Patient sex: F
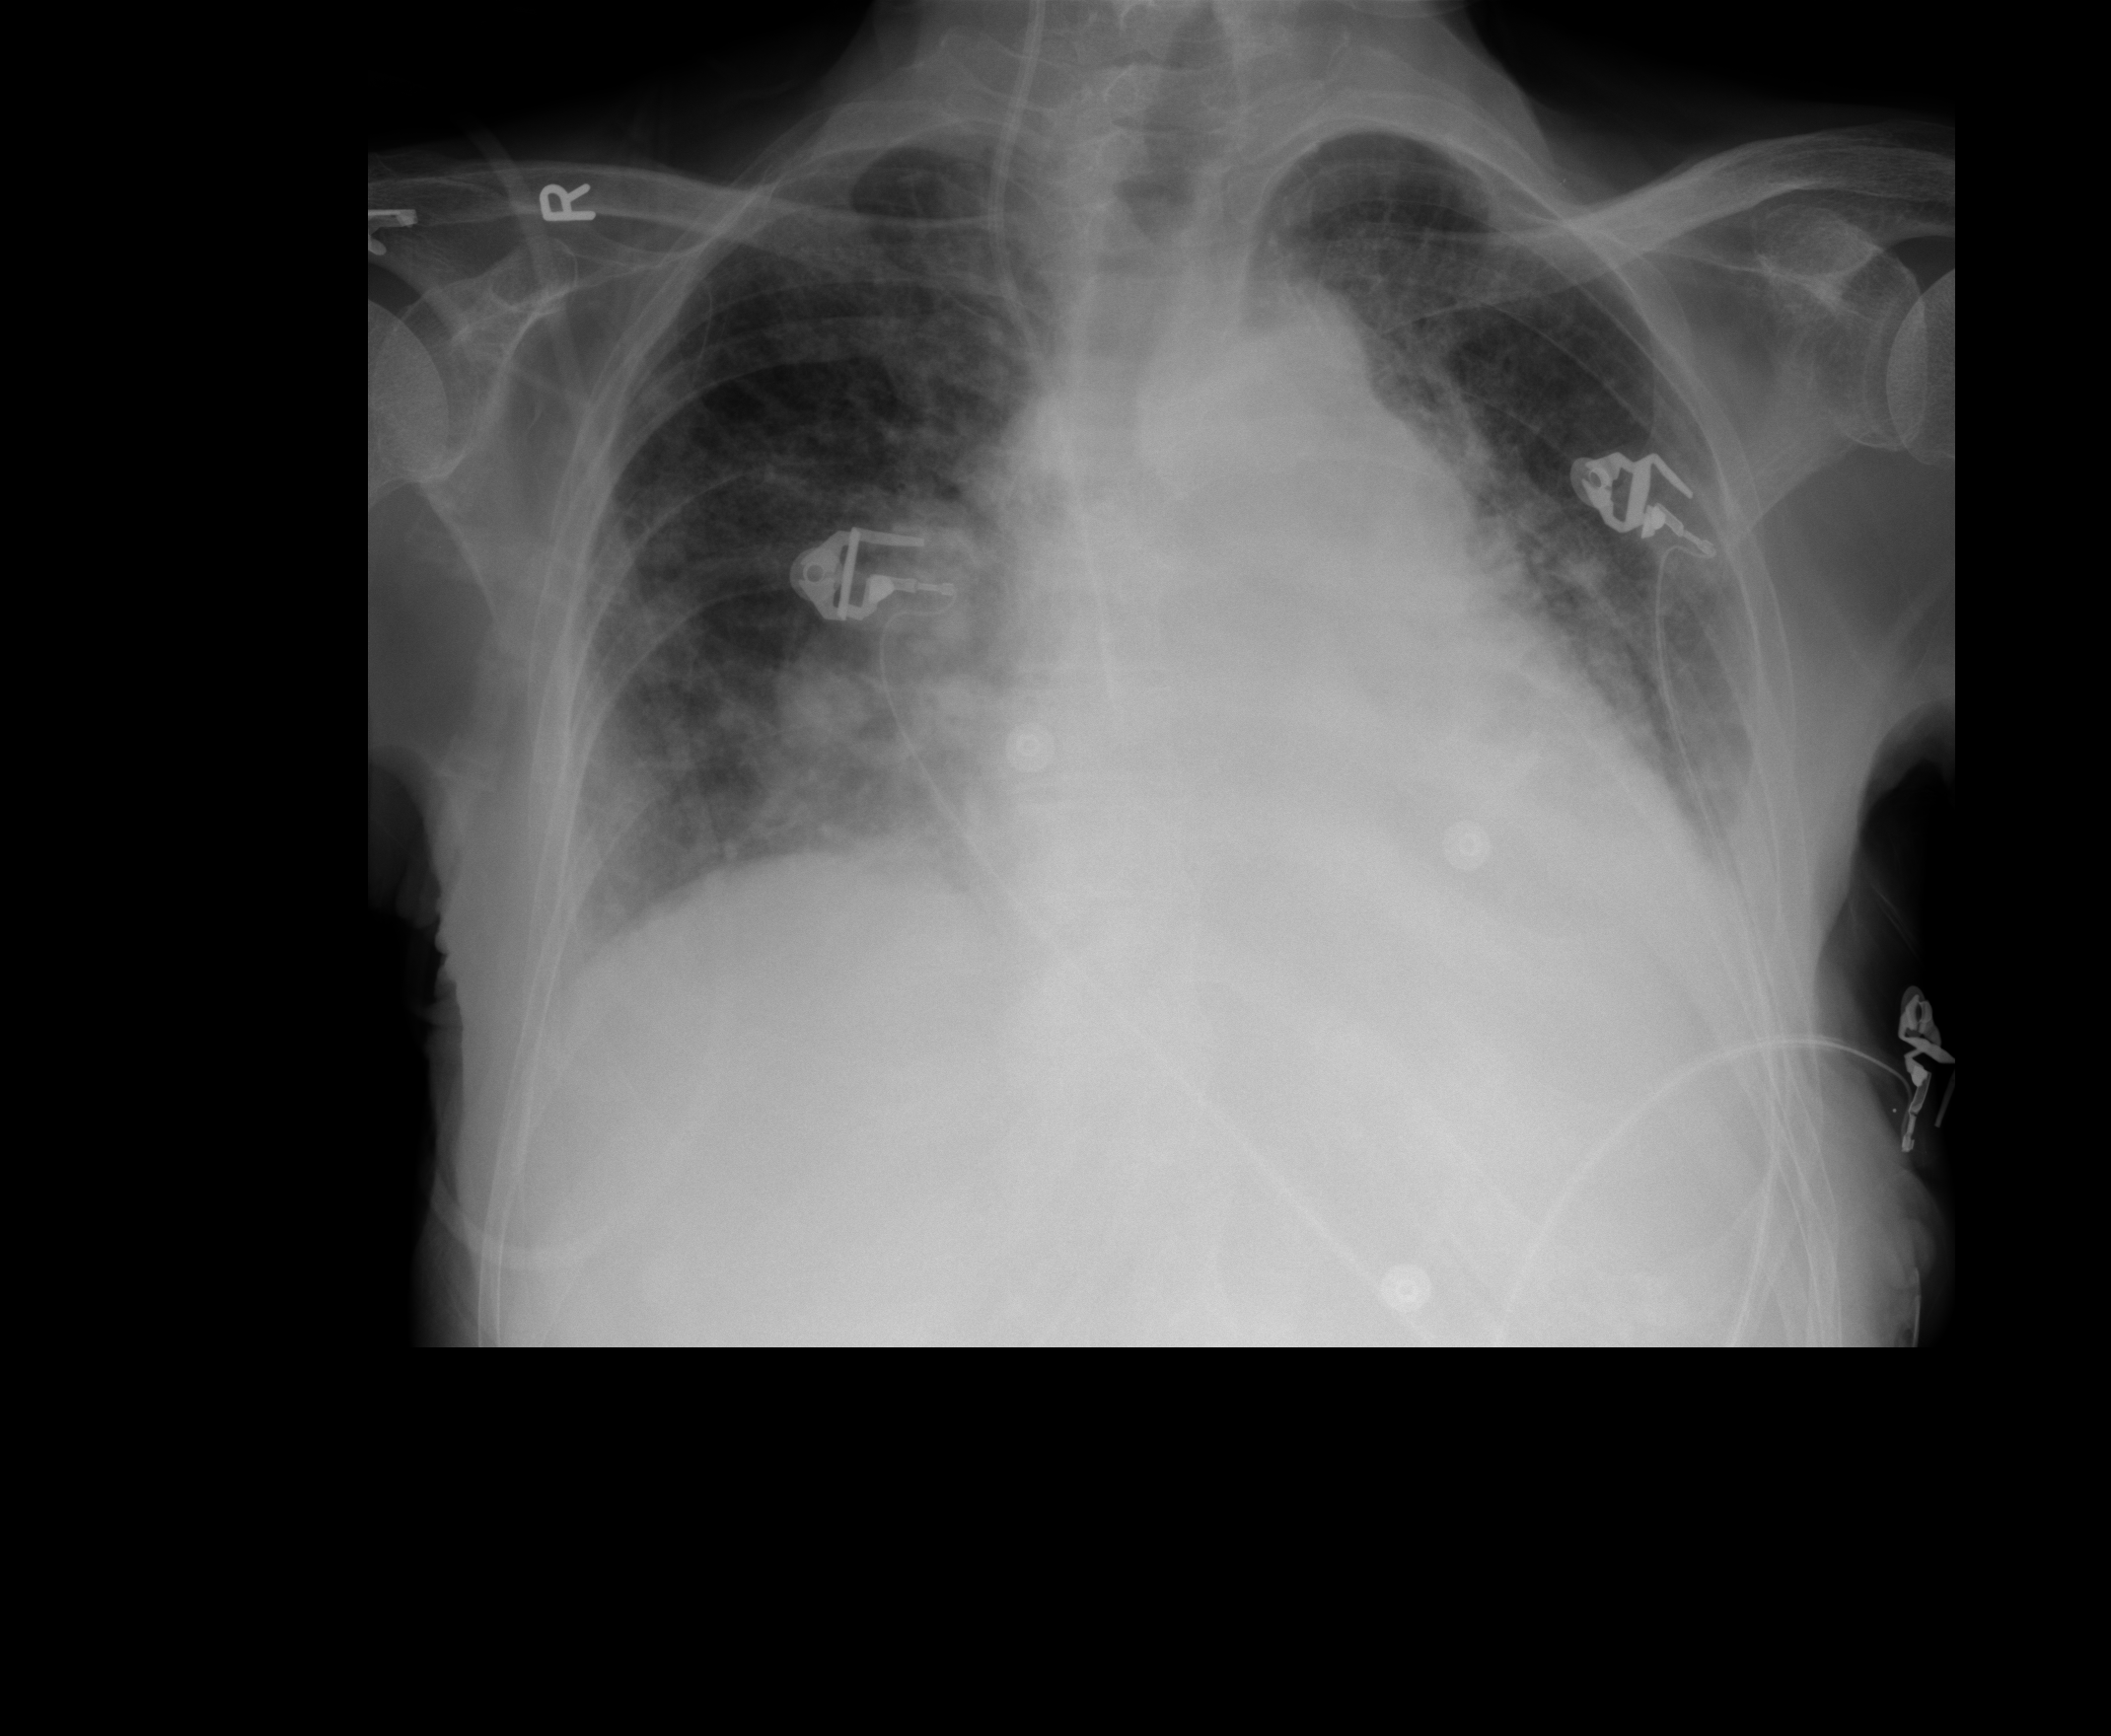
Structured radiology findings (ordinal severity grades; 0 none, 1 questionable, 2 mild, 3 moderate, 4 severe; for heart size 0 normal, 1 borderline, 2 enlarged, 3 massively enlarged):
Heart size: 2
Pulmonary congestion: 3
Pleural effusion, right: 2
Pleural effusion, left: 2
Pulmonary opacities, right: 2
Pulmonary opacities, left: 2
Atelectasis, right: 3
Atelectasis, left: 1